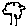
Label: tree